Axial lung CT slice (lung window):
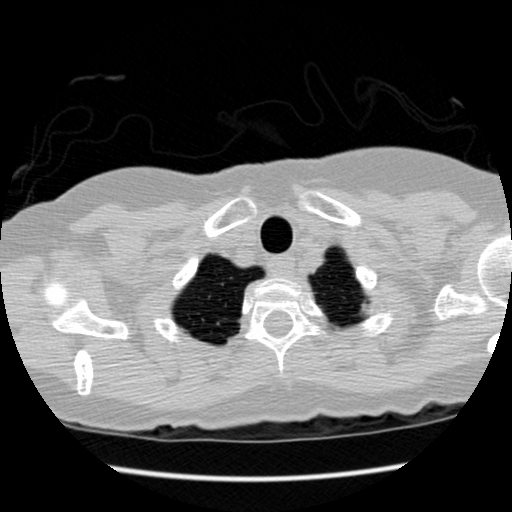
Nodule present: no